Question: I am trying to establish the following behavior: When hiding the bottom (blue) panel I want the top (red) panel to stretch to replace it vertically and vice versa (hiding red panel should expand blue).
Using a table layout panel with auto sized rows I was able to get the blue to stretch upwards but I can not get the red panel to grow downwards.

It's difficult to see from the far right picture but the bottom table row did not shrink with the panel. Table layout panel is not a requirement for me but I was hoping it would offer a solution.
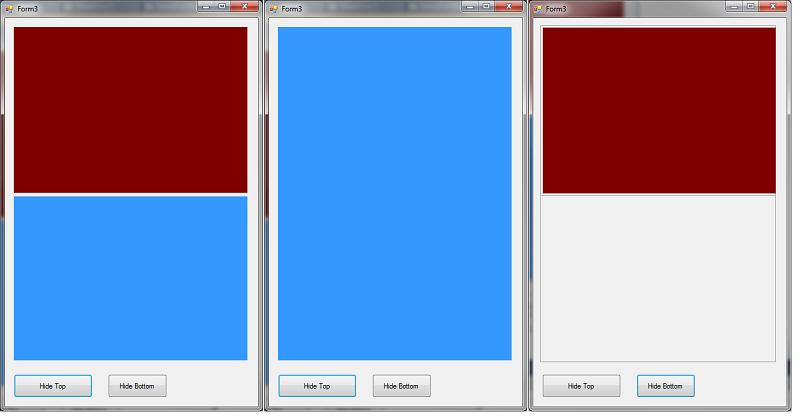
Answer: Try using a SplitContainer control instead.
You can control each panel's visibility with the Collapsed properties:
'''
splitContainer1.Panel1Collapsed = true;
'''
or
'''
splitContainer1.Panel2Collapsed = true;
'''